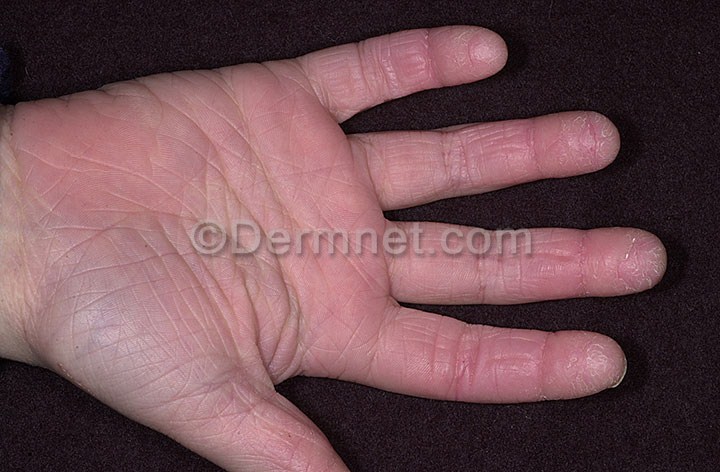
Disease: Atopic Dermatitis Photos